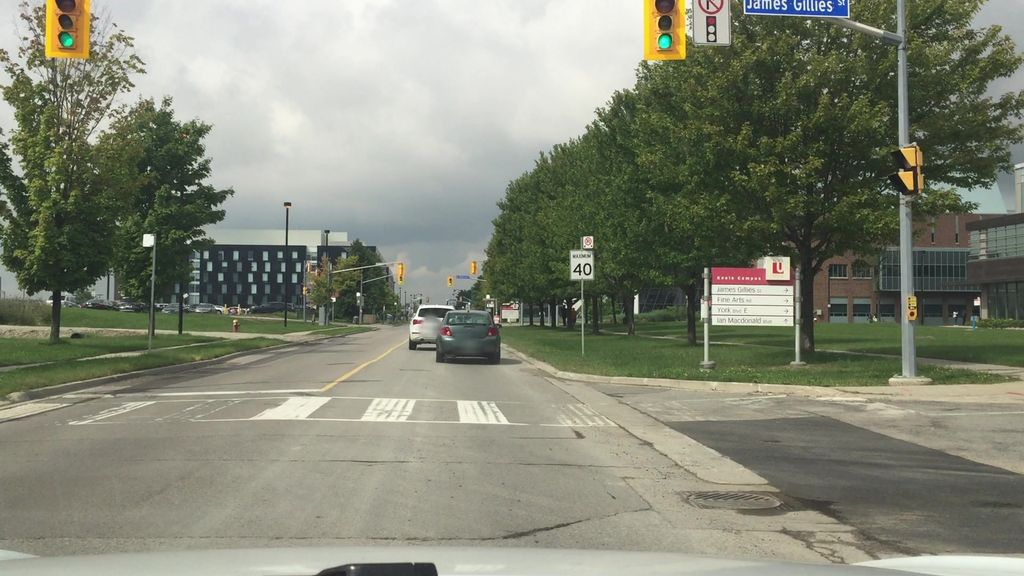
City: toronto